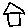
Label: house